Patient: sex M, age 76
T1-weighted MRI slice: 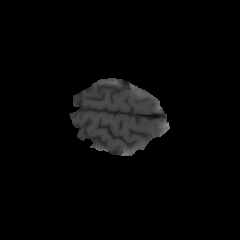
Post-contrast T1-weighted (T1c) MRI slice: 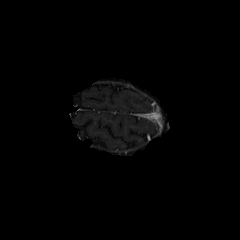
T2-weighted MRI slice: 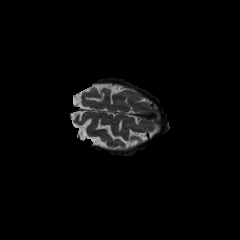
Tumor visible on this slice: no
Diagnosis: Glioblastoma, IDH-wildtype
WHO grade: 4